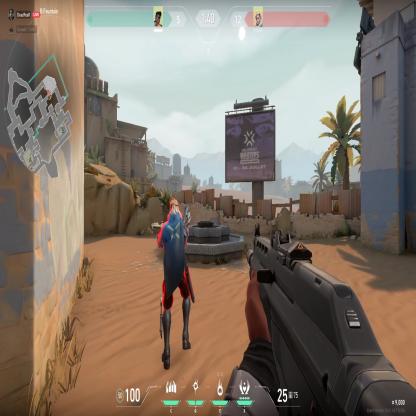
Label: enemy